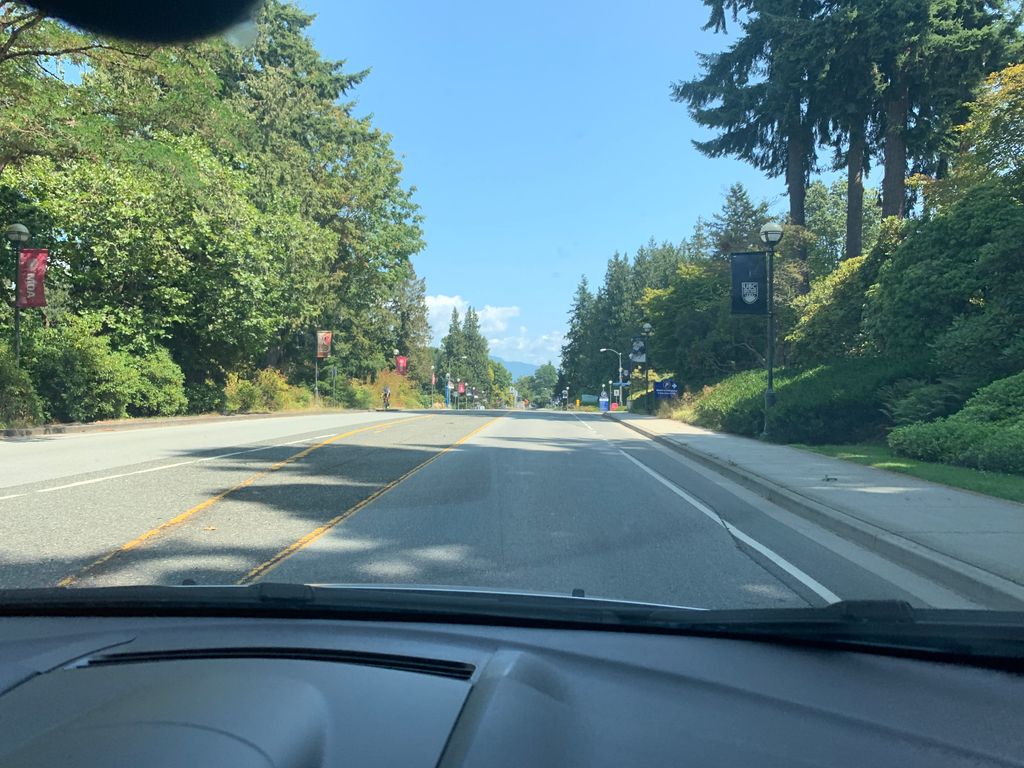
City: vancouver